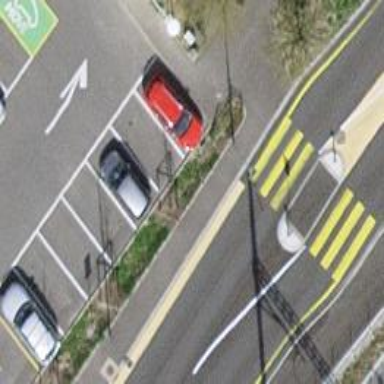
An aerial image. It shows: Car-sharing service available at this location.